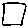
Label: square